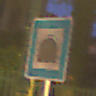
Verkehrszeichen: Tunnel
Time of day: Night
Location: Outdoor (Urban)
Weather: Clear
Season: NotSpecified
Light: Artificial